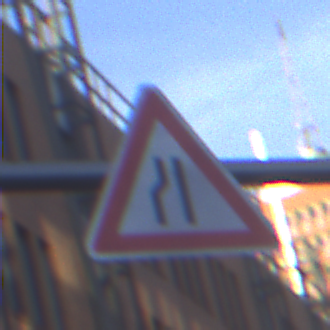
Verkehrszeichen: EinseitigVerengteFahrbahnLinks
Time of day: SunriseSunset
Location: Outdoor (Urban)
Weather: Clear
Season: NotSpecified
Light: Natural